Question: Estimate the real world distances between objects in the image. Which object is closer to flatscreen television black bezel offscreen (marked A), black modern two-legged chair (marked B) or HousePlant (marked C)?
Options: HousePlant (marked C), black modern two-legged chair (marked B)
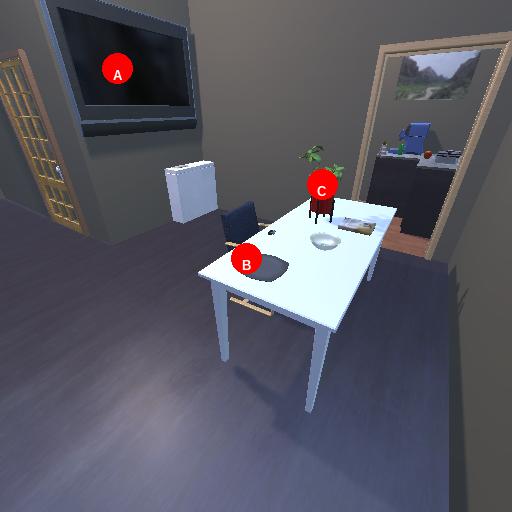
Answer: HousePlant (marked C)